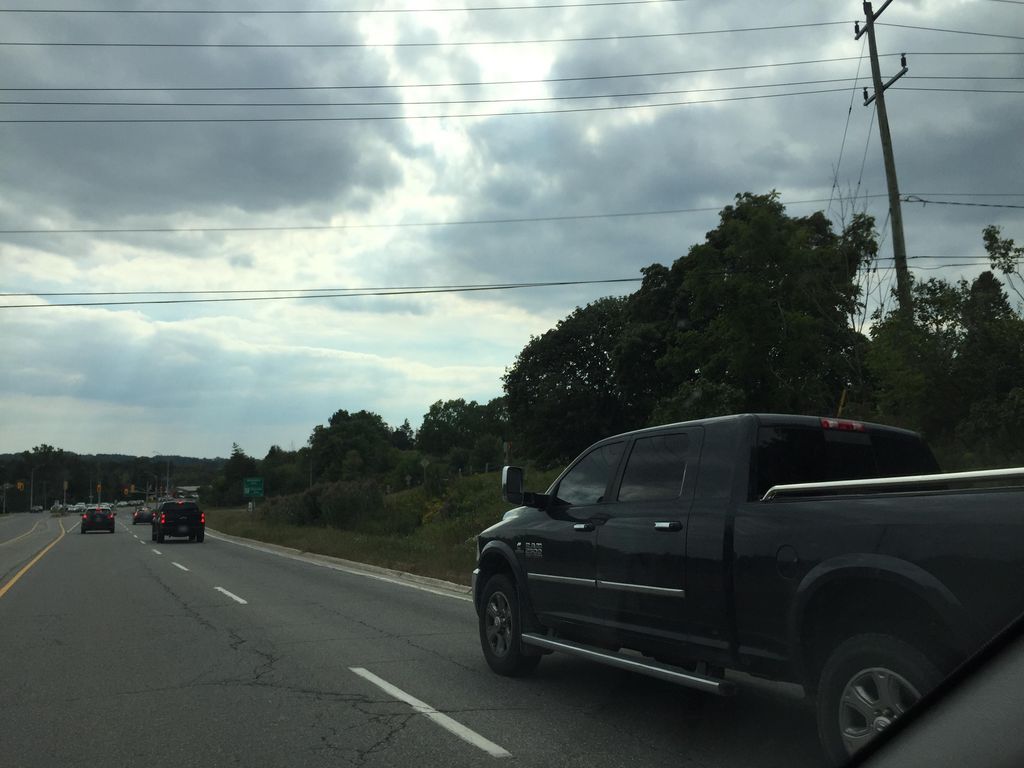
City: kitchener-waterloo